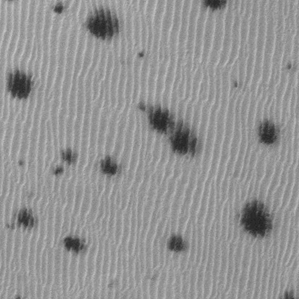
Label: frost